Question: I am trying to filter a noisy heart rate signal with python. Because heart rates should never be above about 220 beats per minute, I want to filter out all noise above 220 bpm. I converted 220/minute into 3.66666666 Hertz and then converted that Hertz to rad/s to get 23.<PHONE> rad/sec.
The sampling frequency of the chip that takes data is 30Hz so I converted that to rad/s to get 188.495559 rad/s.
After looking up some stuff online I found some functions for a bandpass filter that I wanted to make into a lowpass. <URL>, so I converted it to be this:
'''
from scipy.signal import butter, lfilter
from scipy.signal import freqs
def butter_lowpass(cutOff, fs, order=5):
nyq = 0.5 * fs
normalCutoff = cutOff / nyq
b, a = butter(order, normalCutoff, btype='low', analog = True)
return b, a
def butter_lowpass_filter(data, cutOff, fs, order=4):
b, a = butter_lowpass(cutOff, fs, order=order)
y = lfilter(b, a, data)
return y
cutOff = 23.1 #cutoff frequency in rad/s
fs = 188.495559 #sampling frequency in rad/s
order = 20 #order of filter
#print sticker_data.ps1_dxdt2
y = butter_lowpass_filter(data, cutOff, fs, order)
plt.plot(y)
'''
I am very confused by this though because I am pretty sure the butter function takes in the cutoff and sampling frequency in rad/s but I seem to be getting a weird output. Is it actually in Hz?
Secondly, what is the purpose of these two lines:
'''
nyq = 0.5 * fs
normalCutoff = cutOff / nyq
'''
I know it's something about normalization but I thought the nyquist was 2 times the sampling requency, not one half. And why are you using the nyquist as a normalizer?
Can someone explain more about how to create filters with these functions?
I plotted the filter using:
'''
w, h = signal.freqs(b, a)
plt.plot(w, 20 * np.log10(abs(h)))
plt.xscale('log')
plt.title('Butterworth filter frequency response')
plt.xlabel('Frequency [radians / second]')
plt.ylabel('Amplitude [dB]')
plt.margins(0, 0.1)
plt.grid(which='both', axis='both')
plt.axvline(100, color='green') # cutoff frequency
plt.show()
'''
and got this which clearly does not cut-off at 23 rad/s:

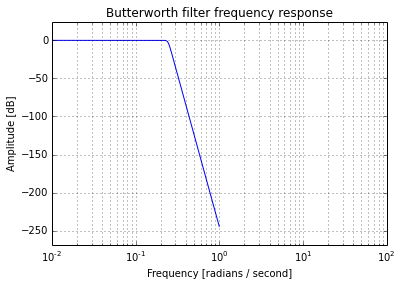
Answer: A few comments:
- <URL>- 'analog=True''butter''scipy.signal.freqz''freqs'- 'fs'
Here's my modified version of your script, followed by the plot that it generates.
'''
import numpy as np
from scipy.signal import butter, lfilter, freqz
import matplotlib.pyplot as plt
def butter_lowpass(cutoff, fs, order=5):
return butter(order, cutoff, fs=fs, btype='low', analog=False)
def butter_lowpass_filter(data, cutoff, fs, order=5):
b, a = butter_lowpass(cutoff, fs, order=order)
y = lfilter(b, a, data)
return y
# Filter requirements.
order = 6
fs = 30.0 # sample rate, Hz
cutoff = 3.667 # desired cutoff frequency of the filter, Hz
# Get the filter coefficients so we can check its frequency response.
b, a = butter_lowpass(cutoff, fs, order)
# Plot the frequency response.
w, h = freqz(b, a, fs=fs, worN=8000)
plt.subplot(2, 1, 1)
plt.plot(w, np.abs(h), 'b')
plt.plot(cutoff, 0.5*np.sqrt(2), 'ko')
plt.axvline(cutoff, color='k')
plt.xlim(0, 0.5*fs)
plt.title("Lowpass Filter Frequency Response")
plt.xlabel('Frequency [Hz]')
plt.grid()
# Demonstrate the use of the filter.
# First make some data to be filtered.
T = 5.0 # seconds
n = int(T * fs) # total number of samples
t = np.linspace(0, T, n, endpoint=False)
# "Noisy" data. We want to recover the 1.2 Hz signal from this.
data = np.sin(1.2*2*np.pi*t) + 1.5*np.cos(9*2*np.pi*t) + 0.5*np.sin(12.0*2*np.pi*t)
# Filter the data, and plot both the original and filtered signals.
y = butter_lowpass_filter(data, cutoff, fs, order)
plt.subplot(2, 1, 2)
plt.plot(t, data, 'b-', label='data')
plt.plot(t, y, 'g-', linewidth=2, label='filtered data')
plt.xlabel('Time [sec]')
plt.grid()
plt.legend()
plt.subplots_adjust(hspace=0.35)
plt.show()
'''